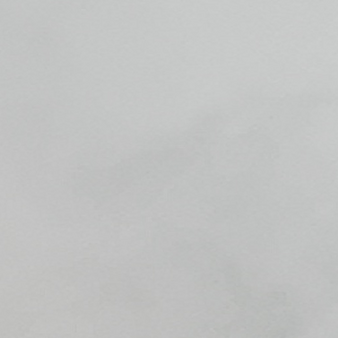
Label: other